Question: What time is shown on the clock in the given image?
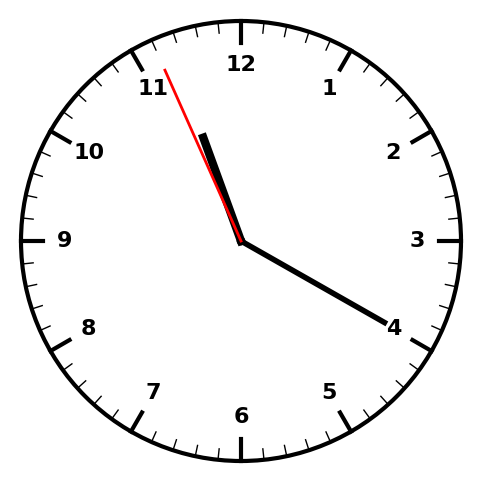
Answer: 11:19:56